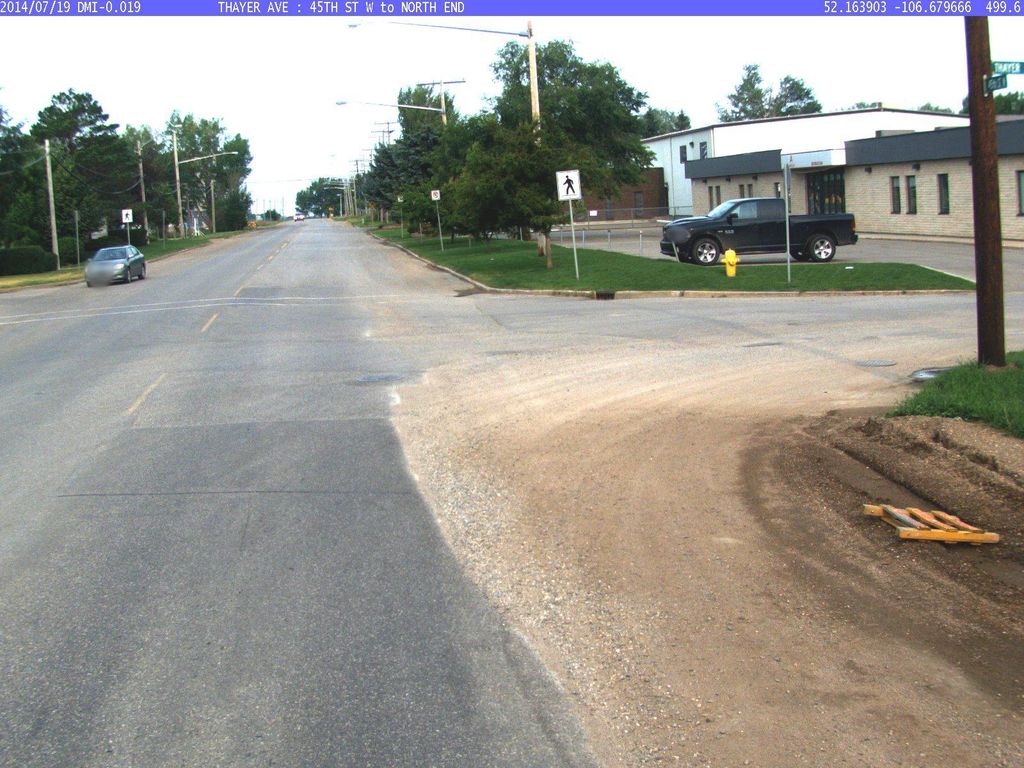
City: saskatoon